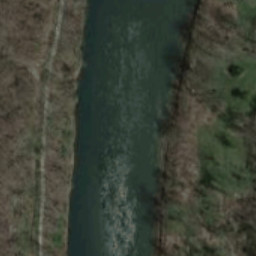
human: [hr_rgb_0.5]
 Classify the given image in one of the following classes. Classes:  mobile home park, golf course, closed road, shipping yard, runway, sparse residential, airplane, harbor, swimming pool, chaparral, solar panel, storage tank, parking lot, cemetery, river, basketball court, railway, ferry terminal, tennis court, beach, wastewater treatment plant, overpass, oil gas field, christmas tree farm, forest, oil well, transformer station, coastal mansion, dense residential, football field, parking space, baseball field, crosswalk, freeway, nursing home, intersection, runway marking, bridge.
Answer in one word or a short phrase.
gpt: river